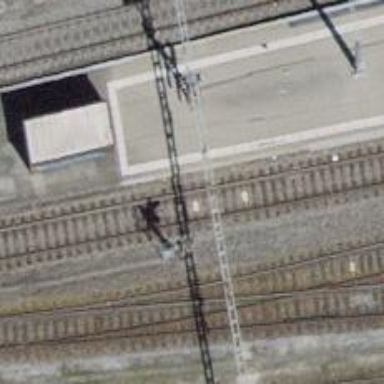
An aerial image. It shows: Railway signal.